Question: I've got a 'data.frame' with 'x' and 'y' columns, and a 'class' column that gives the classification of each point under an existing multi-class SVM model. Here's some example code:
'''
library(rgdal)
library(rgeos)
library(e1071) # for svm()
library(sp)
library(raster)
library(maptools)
library(plyr)
## Create a mask of the data region, as a data frame of x/y points.
covering <- function(data, xlen=150, ylen=150) {
# Convex hulls of each class's data points:
polys <- dlply(data, .(class), function(x) Polygon(x[chull(x[-3]), -3]))
# Union of the hulls:
bbs <- unionSpatialPolygons(SpatialPolygons(list(Polygons(polys, 1))), 1)
# Pixels that are inside the union polygon:
grid <- expand.grid(x=seq(min(data$x), max(data$x), length.out=xlen),
y=seq(min(data$y), max(data$y), length.out=ylen))
grid[!is.na(over(SpatialPoints(grid), bbs)), ]
}
set.seed(123)
data <- rbind(data.frame(x=rnorm(1000, 5*runif(1)), y=rnorm(1000, 5*runif(1)), class='A'),
data.frame(x=rnorm(1000, 5*runif(1)), y=rnorm(1000, 5*runif(1)), class='B'),
data.frame(x=rnorm(1000, 5*runif(1)), y=rnorm(1000, 5*runif(1)), class='C'))
m <- svm(class ~ x+y, data)
grid <- covering(data)
par(mfrow=c(1,2))
plot(y ~ x, data, col=data$class)
plot(y ~ x, grid, col=predict(m, grid), pch=20)
'''

What I want to do next is to convert this result to a 'SpatialPolygons' object of some kind, with one 'Polygons' object per factor level, for export to GeoJSON so it can be used in a mapping application. What's a good way to do this? Will I need to write routines myself to trace around the image (as a matrix) and find the borders between regions?
I had a look at the docs for 'rasterToPolygons()', but I couldn't figure out how to apply it to my situation so I'd welcome some help.
In the end, my data going to be geospatial with real latitude/longitude info, but I wanted to try this simpler case first.
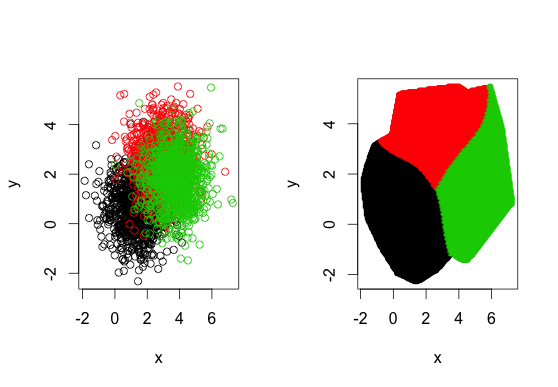
Answer: You need to convert your second image to raster (see <URL>.
'''
sp.grid <- cbind(grid, col = predict(m, grid))
coordinates(sp.grid) <- ~ x + y
gridded(sp.grid) <- TRUE
sp.grid <- raster(sp.grid)
'''
Then your attempt works.
'''
grid.pols <- rasterToPolygons(sp.grid, n = 16, dissolve = TRUE)
plot(grid.pols)
class : SpatialPolygonsDataFrame
features : 3
extent : -1.842044, 7.259169, -2.298892, 5.512507 (xmin, xmax, ymin, ymax)
coord. ref. : NA
variables : 1
names : col
min values : 1
max values : 3
'''